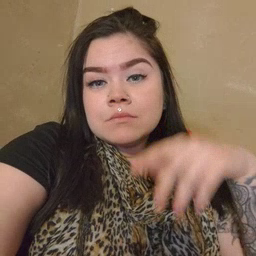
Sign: head